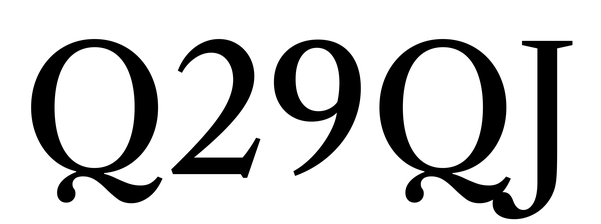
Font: LibreCaslonText_Regular